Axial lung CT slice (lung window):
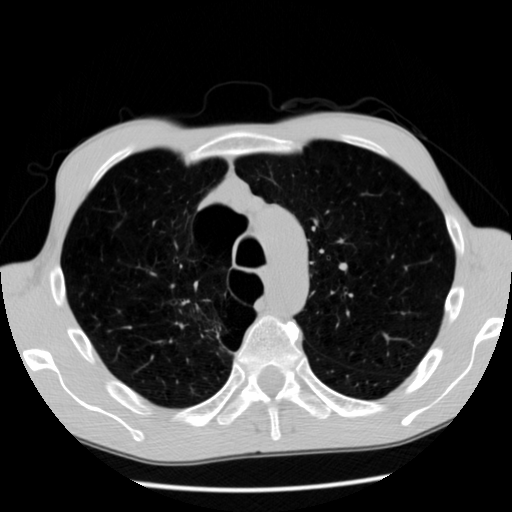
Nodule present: no